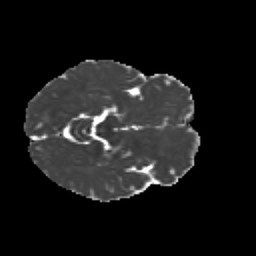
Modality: MD
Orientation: axial
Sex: female
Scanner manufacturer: siemens
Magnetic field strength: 3 T
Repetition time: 5 s
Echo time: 0.071 s